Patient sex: M
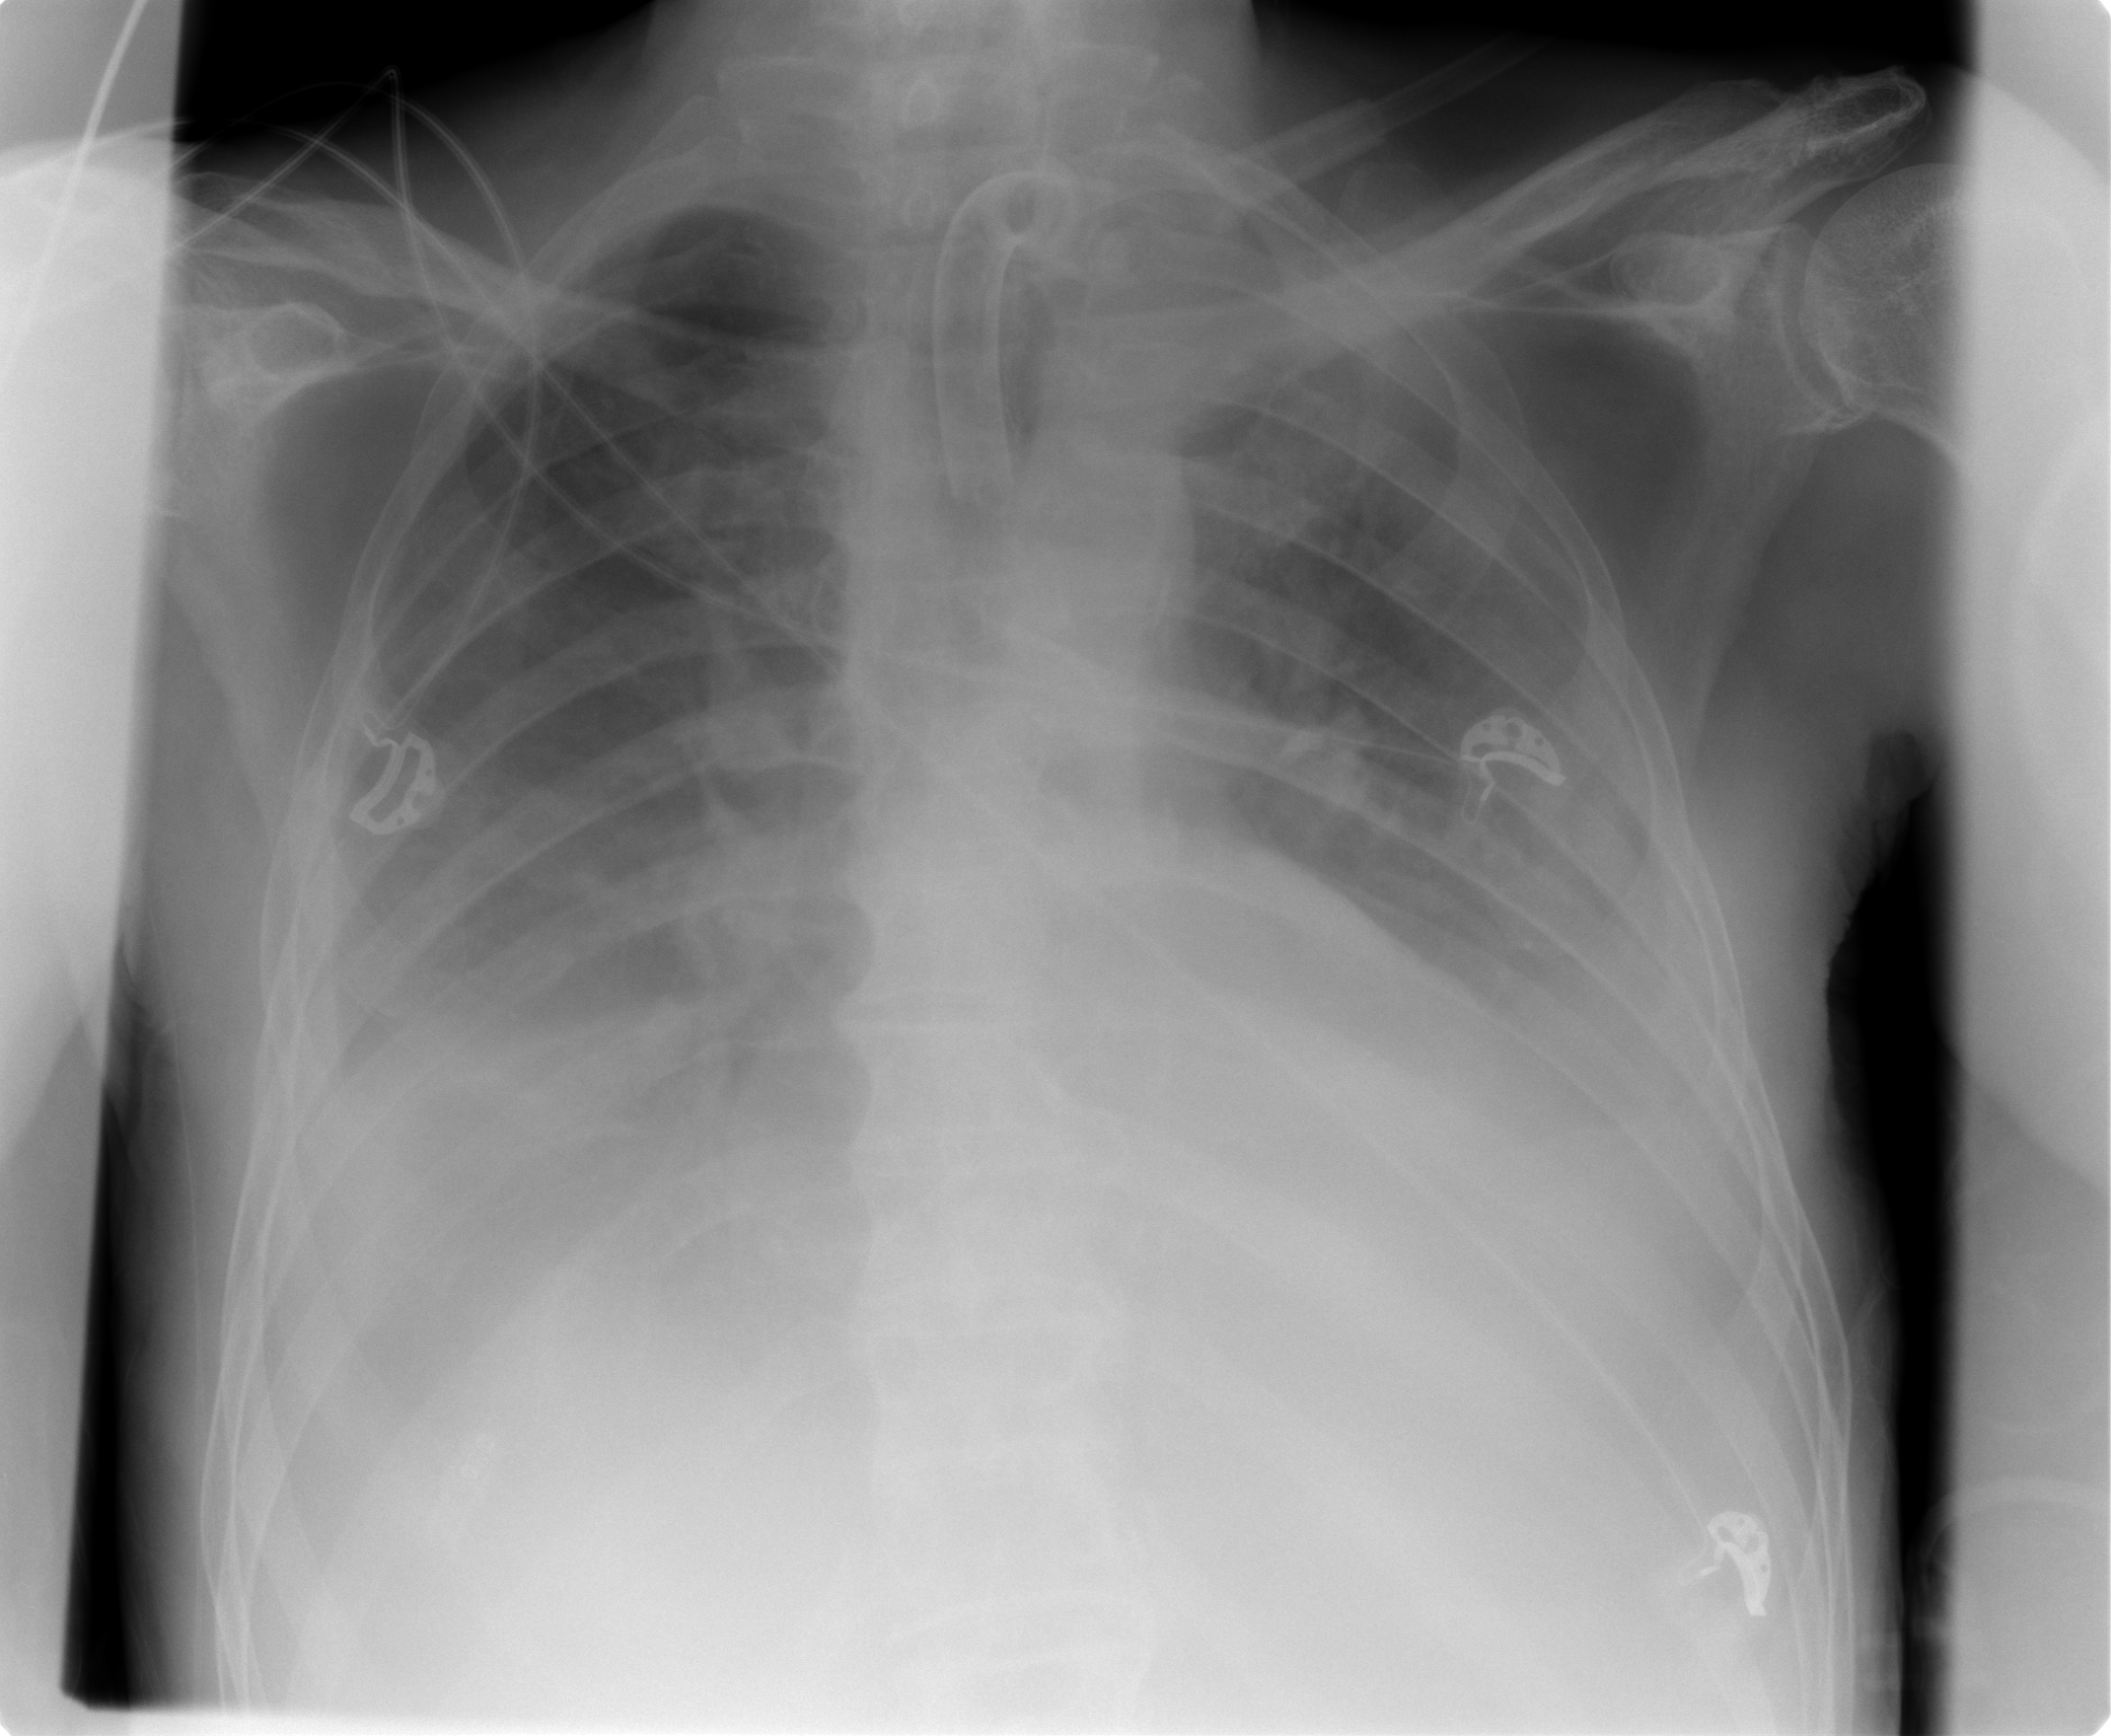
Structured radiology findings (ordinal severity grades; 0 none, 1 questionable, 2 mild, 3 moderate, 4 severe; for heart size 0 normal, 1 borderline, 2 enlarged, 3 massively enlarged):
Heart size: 2
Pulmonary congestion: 2
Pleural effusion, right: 3
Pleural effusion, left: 3
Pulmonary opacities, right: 1
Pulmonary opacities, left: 2
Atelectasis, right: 3
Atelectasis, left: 3